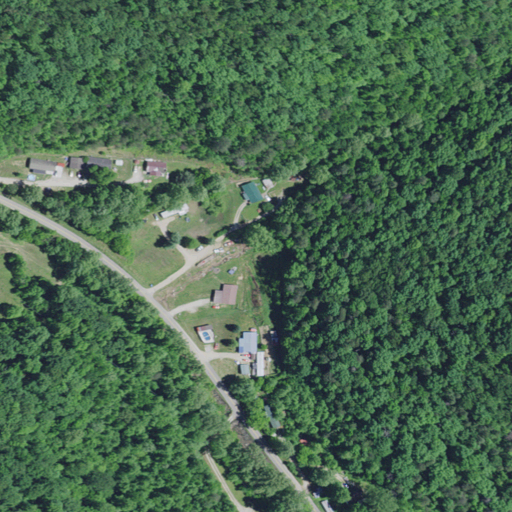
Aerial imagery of valley in Kentucky named Oil Well Hollow containing deciduous forest, mixed forest, low intensity development, pasture, open development, and medium intensity development